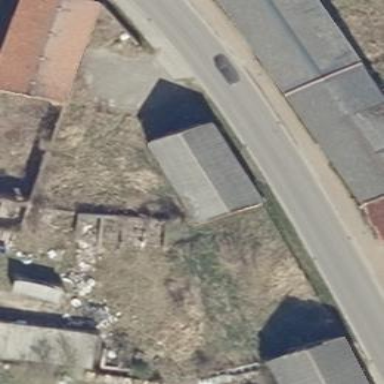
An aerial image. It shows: Rural barn.